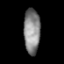
Tissue: prostate
Cell type: T cells
Senescence score: 0.7293
Nuclear area (px): 727
Mean DAPI intensity: 134.21